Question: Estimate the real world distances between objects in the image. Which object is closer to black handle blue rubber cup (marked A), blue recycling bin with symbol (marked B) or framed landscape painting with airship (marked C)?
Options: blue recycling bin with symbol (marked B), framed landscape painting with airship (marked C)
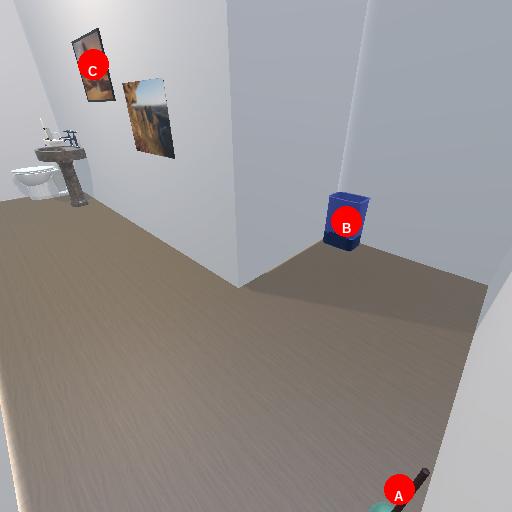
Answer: blue recycling bin with symbol (marked B)